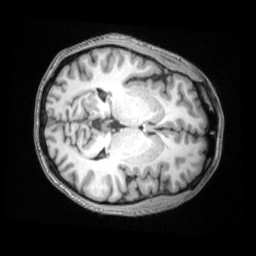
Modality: T1w
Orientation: axial
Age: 27
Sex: male
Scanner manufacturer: siemens
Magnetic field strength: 3 T
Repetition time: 2 s
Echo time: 0.00339 s